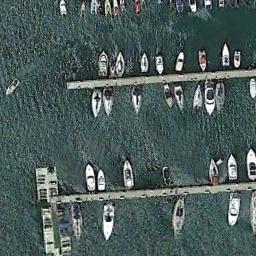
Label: harbor